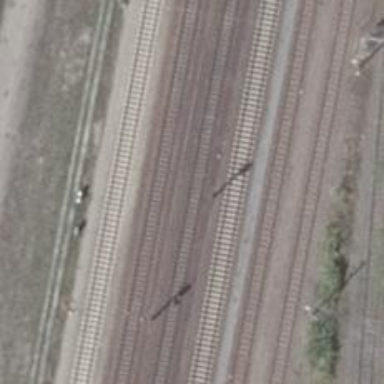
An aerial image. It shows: Railway signal.